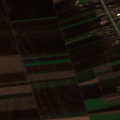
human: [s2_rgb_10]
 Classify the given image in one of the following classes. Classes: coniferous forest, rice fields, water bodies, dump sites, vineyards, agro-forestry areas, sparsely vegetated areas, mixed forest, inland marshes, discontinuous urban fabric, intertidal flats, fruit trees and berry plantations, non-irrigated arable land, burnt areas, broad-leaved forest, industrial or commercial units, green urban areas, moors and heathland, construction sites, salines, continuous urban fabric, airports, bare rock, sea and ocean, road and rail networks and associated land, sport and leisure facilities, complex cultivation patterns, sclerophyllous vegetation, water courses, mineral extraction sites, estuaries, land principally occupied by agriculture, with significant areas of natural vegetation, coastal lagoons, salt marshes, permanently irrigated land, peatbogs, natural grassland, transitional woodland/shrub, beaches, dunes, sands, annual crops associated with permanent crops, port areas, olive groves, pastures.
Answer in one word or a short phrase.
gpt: discontinuous urban fabric, non-irrigated arable land